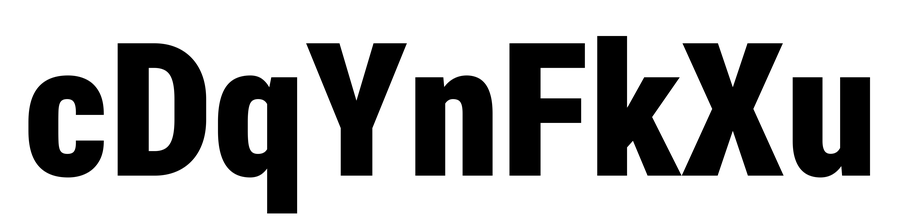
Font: Roboto_Condensed_Black